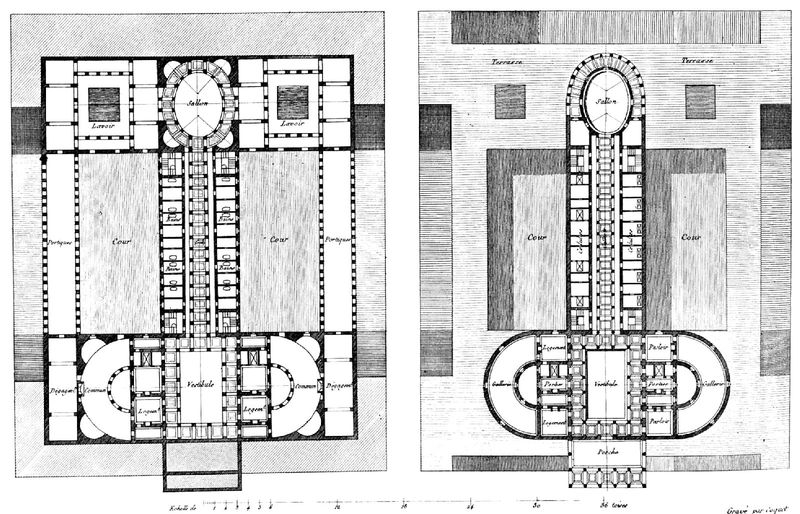
Titel: “L´Architecture considérée sous le rapport de l´art, des moers et de la législation”
Künstler: Claude Nicolas Ledoux
Schlagwörter: grau, schwarz, terasse, weiss, zeichnung, gebäude, haus, schloss, masse, architektur, kirche, oval, schrift, bogen, französisch, striche, bögen, wände, penis, rechteck, symmetrisch, räume, entwurf, halbkreis, weß, seitenschiff, geschosse, plan, grundriss, massstab, profanbau, zeichung, bauplan, masstab, cour, elipse, bereiche, ebenene